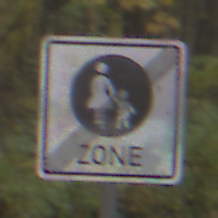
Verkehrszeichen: EndeFussgaengerzone
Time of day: MorningAfternoon
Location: Outdoor (Nature)
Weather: Overcast
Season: Autumn
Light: Natural